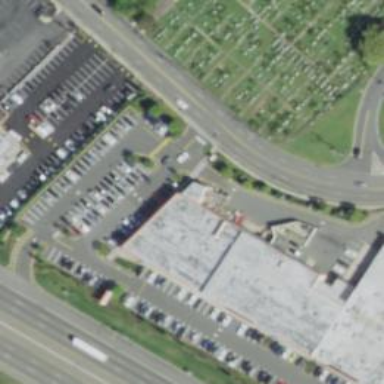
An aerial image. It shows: Supermarket.